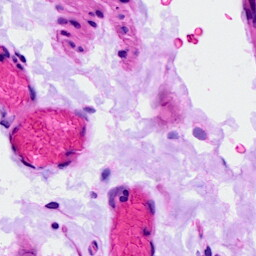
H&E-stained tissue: Ovarian